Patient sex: M
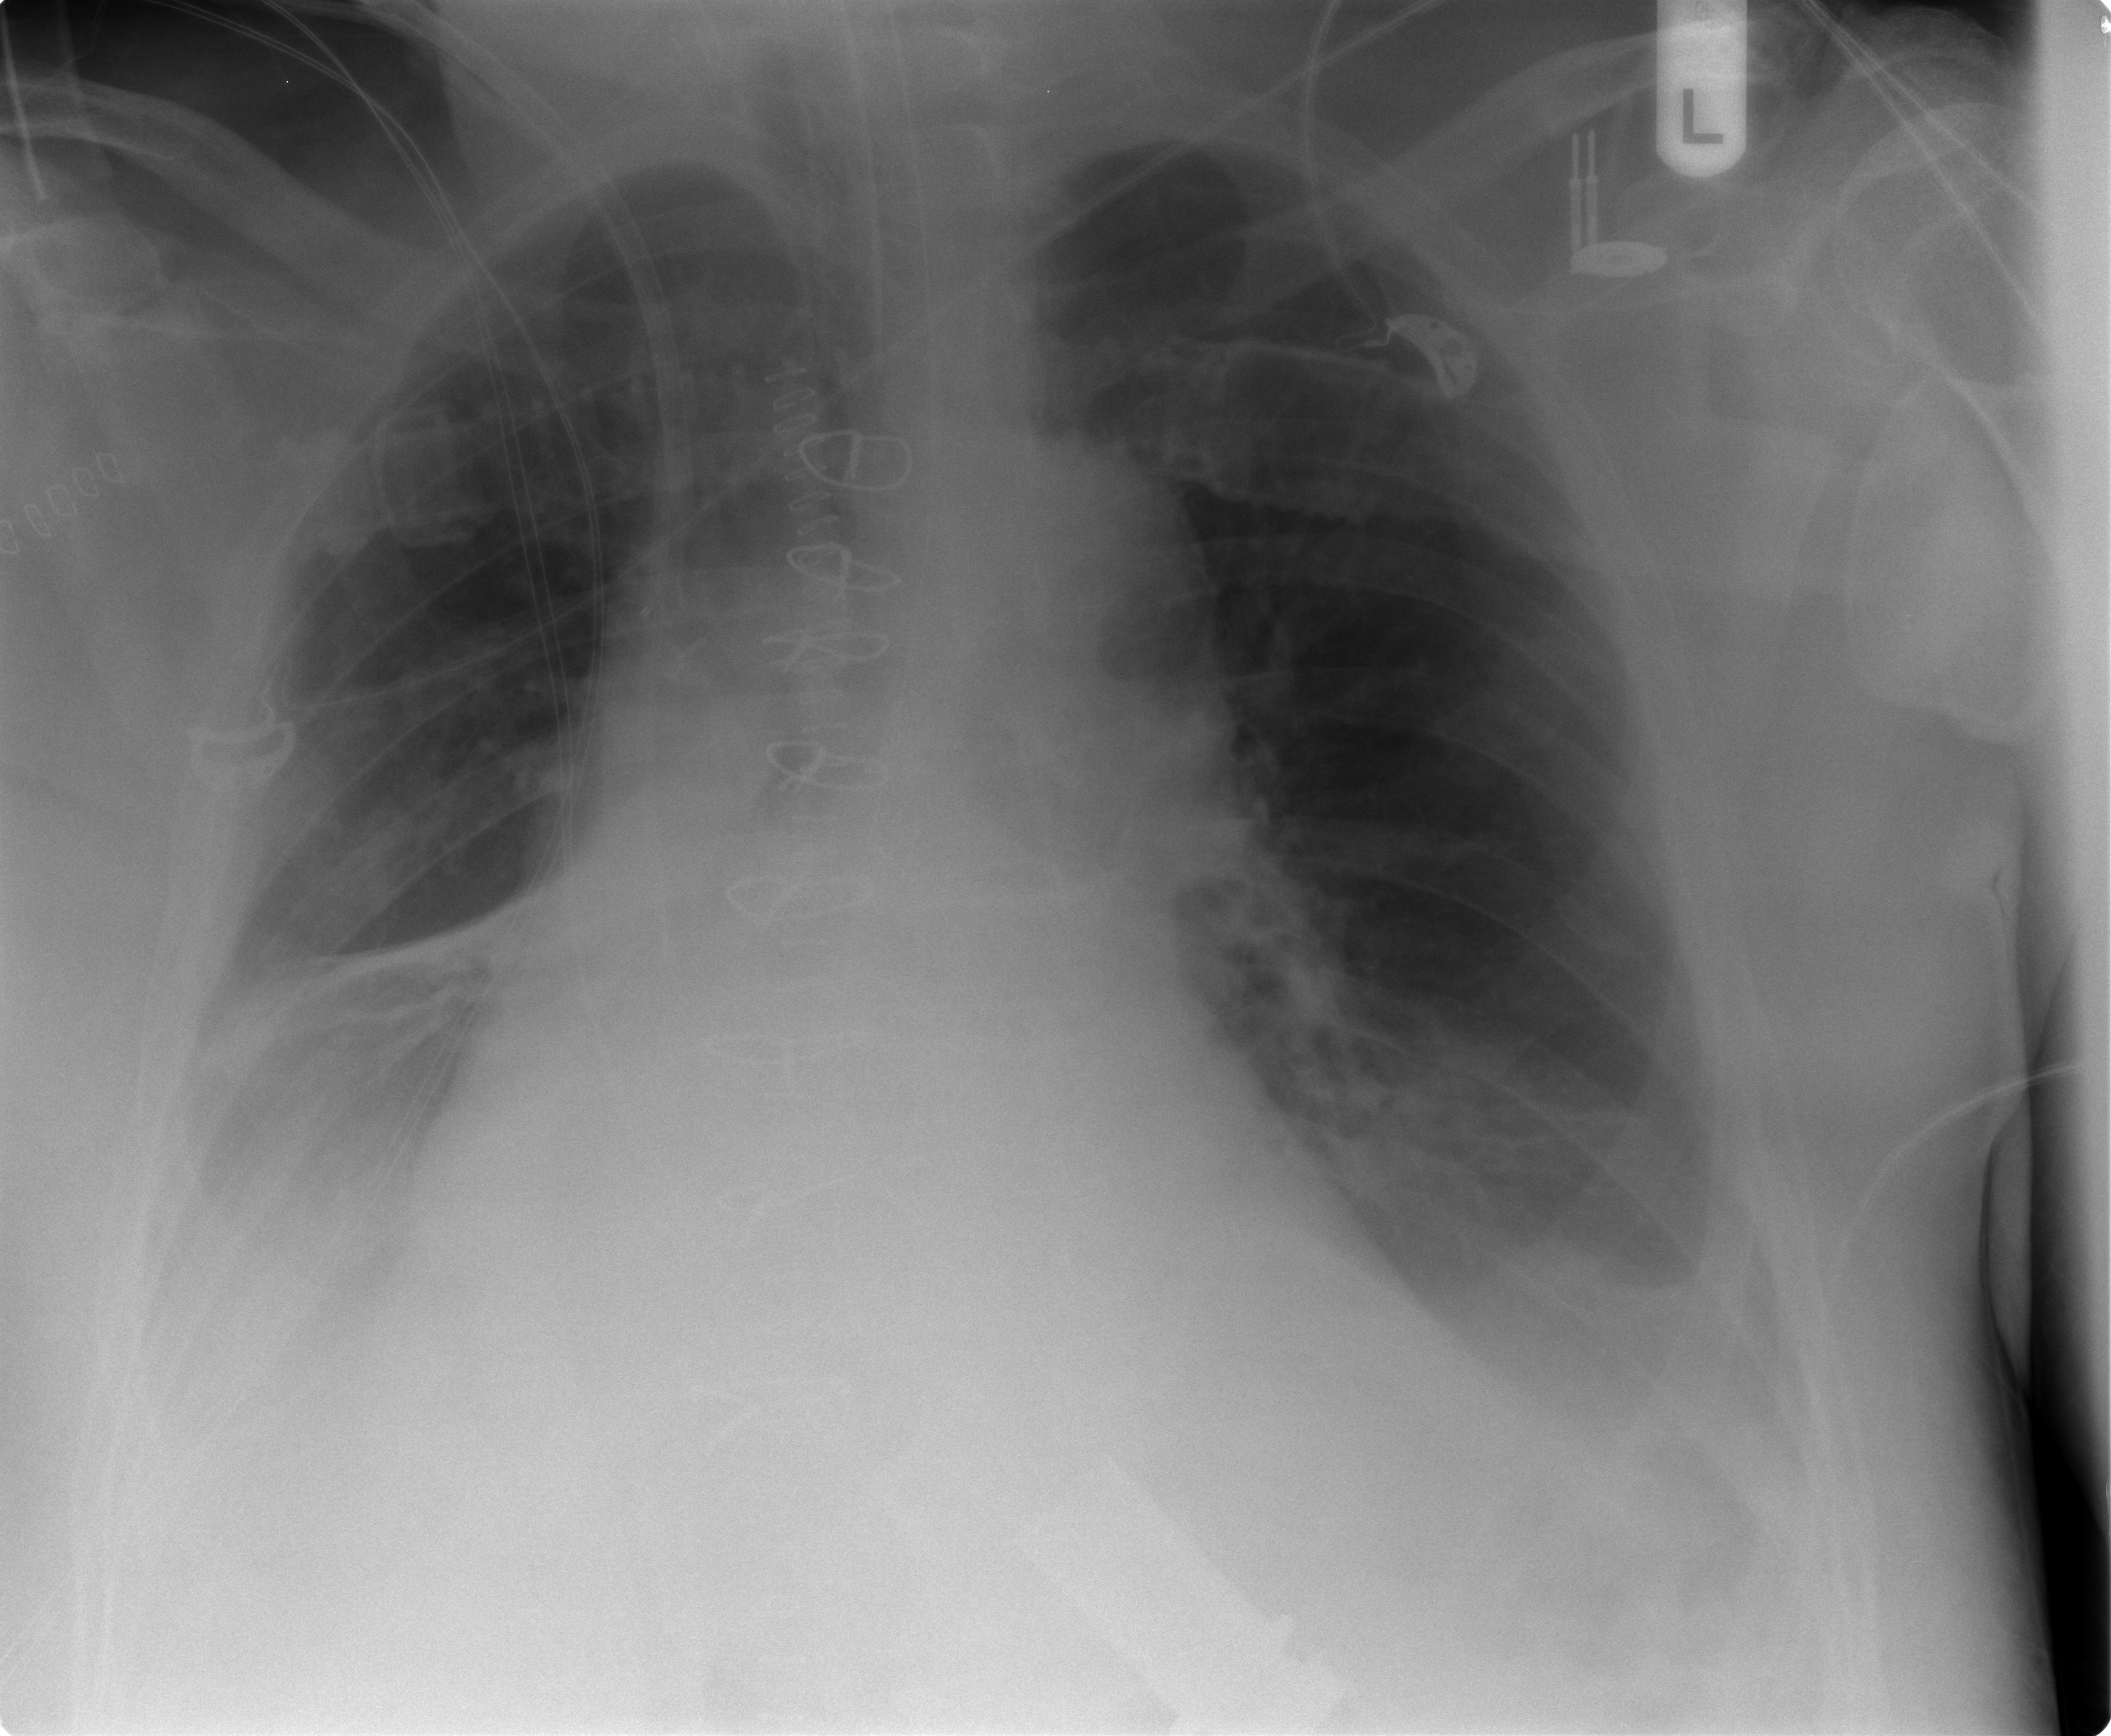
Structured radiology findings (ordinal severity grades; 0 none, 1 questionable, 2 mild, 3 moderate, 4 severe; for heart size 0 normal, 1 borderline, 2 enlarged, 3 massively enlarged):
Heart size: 2
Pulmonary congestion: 0
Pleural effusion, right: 2
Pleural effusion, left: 2
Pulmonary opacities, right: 0
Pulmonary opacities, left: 0
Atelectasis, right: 2
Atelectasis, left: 2